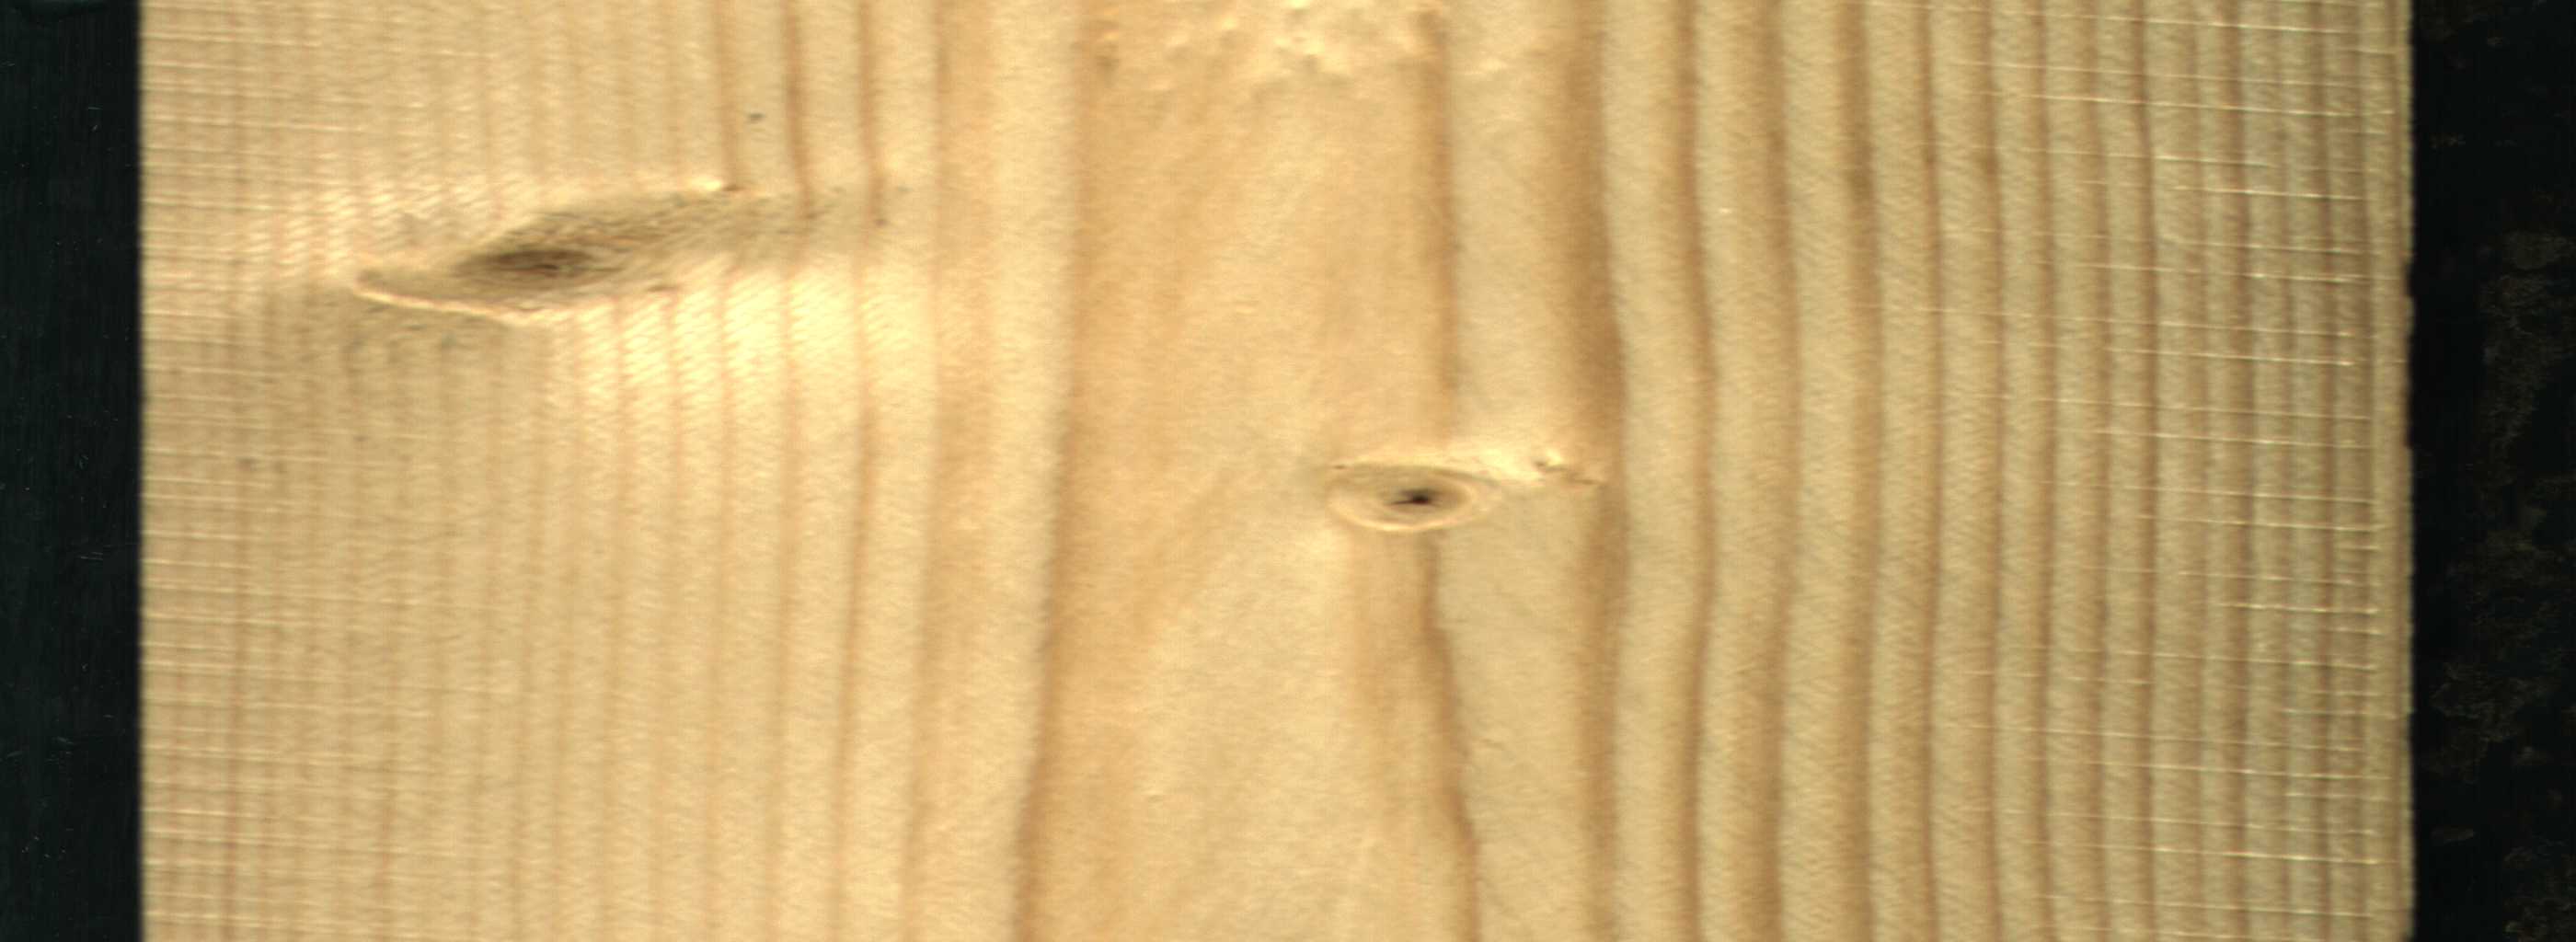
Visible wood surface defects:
Live_Knot
Live_Knot